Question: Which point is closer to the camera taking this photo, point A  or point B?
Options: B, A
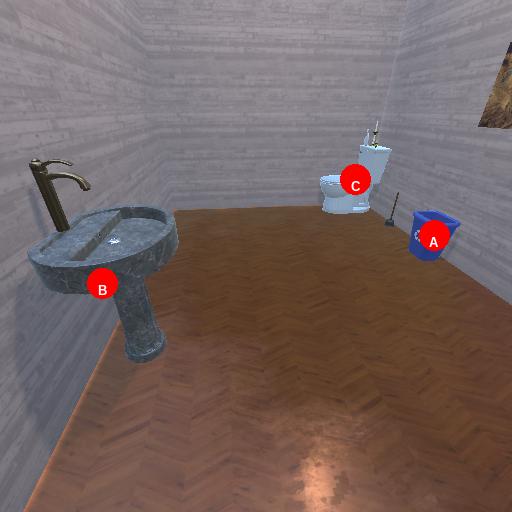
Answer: B